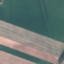
Land use / land cover class: AnnualCrop